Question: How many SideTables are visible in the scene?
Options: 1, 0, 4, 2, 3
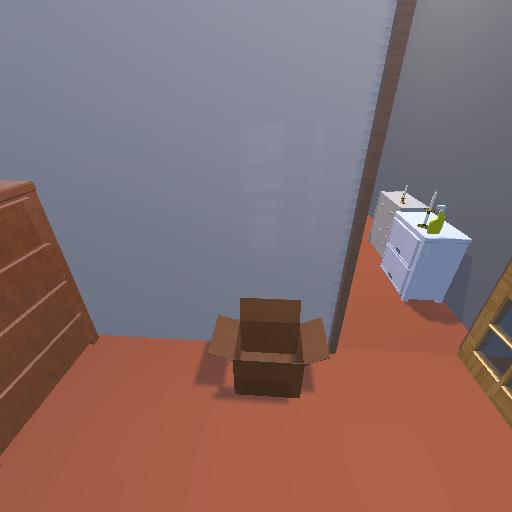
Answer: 1